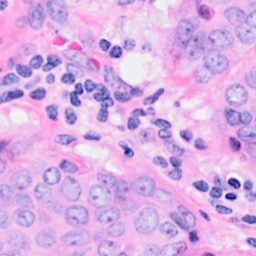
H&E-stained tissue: Breast